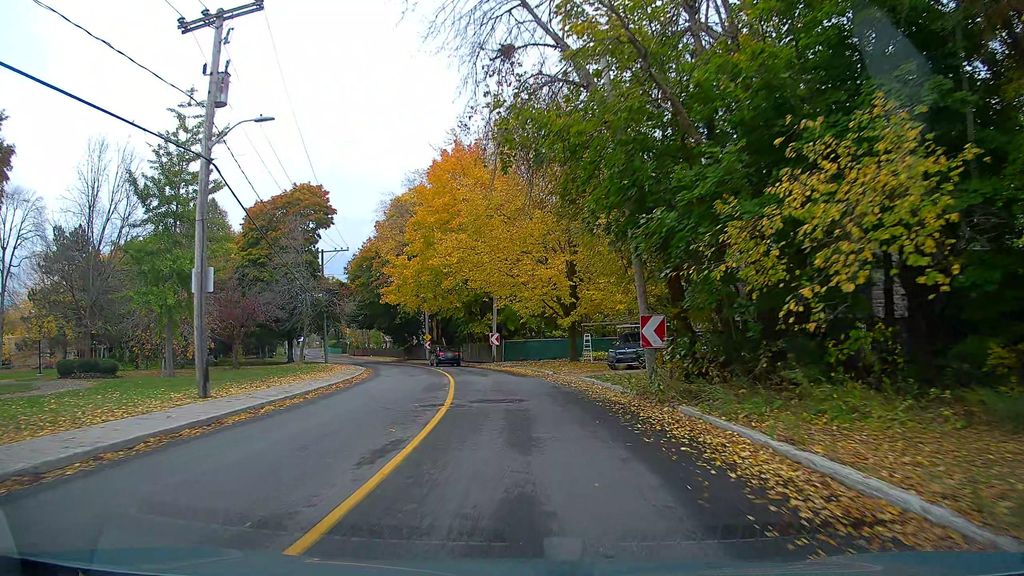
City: montreal